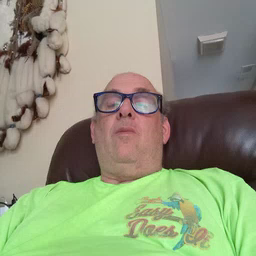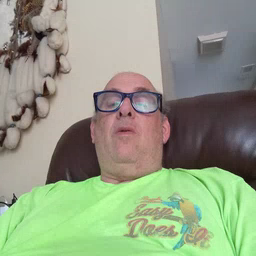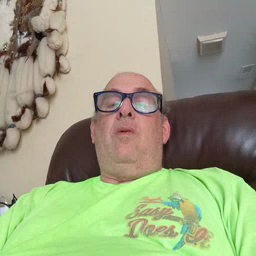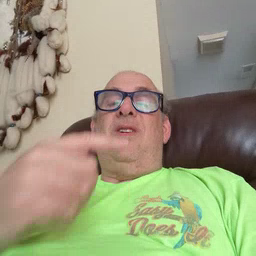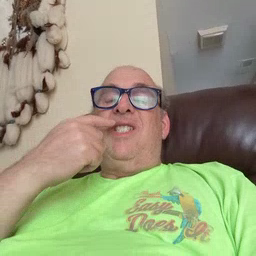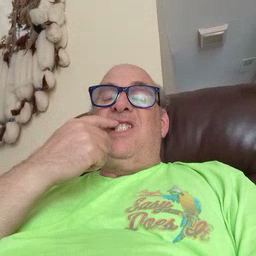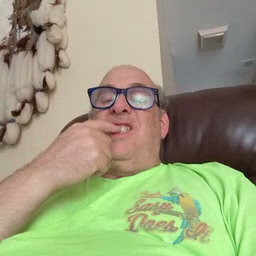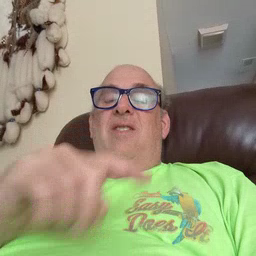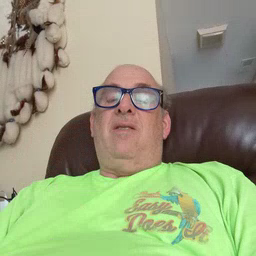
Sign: tooth